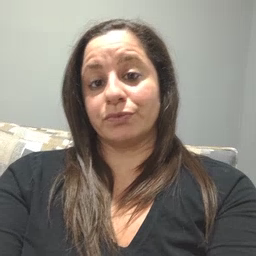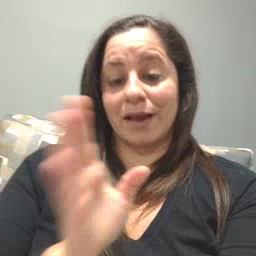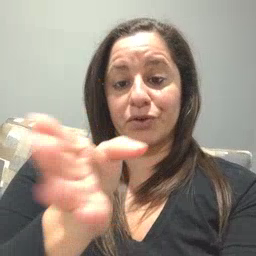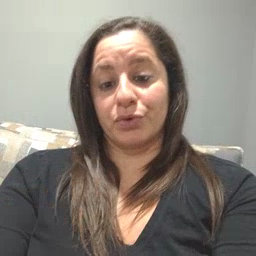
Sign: after